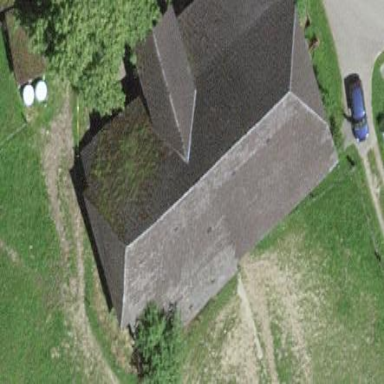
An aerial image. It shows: Farm building.